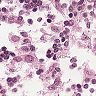
Metastatic tissue present: no